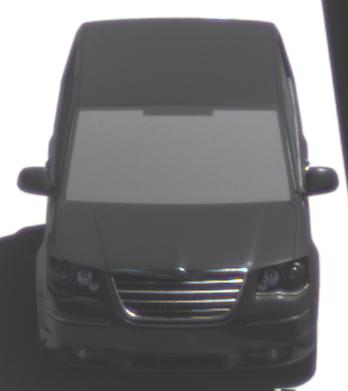
Make: Chrysler
Model: Grand Voyager 3.8
Detailed model: Grand Voyager
Model produced from: 2008/03
Model produced until: 2010/12
Doors: 5
Color: black
Road condition: dry road
Daytime: midday
Contrast: high contrast